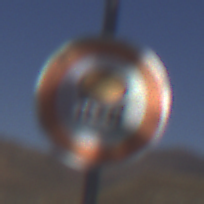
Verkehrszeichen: VerbotFahrzeugeWassergefaehrdenderLadung
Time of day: MorningAfternoon
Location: Outdoor (Nature)
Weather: Clear
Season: NotSpecified
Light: Natural